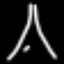
Label: The Eiffel Tower